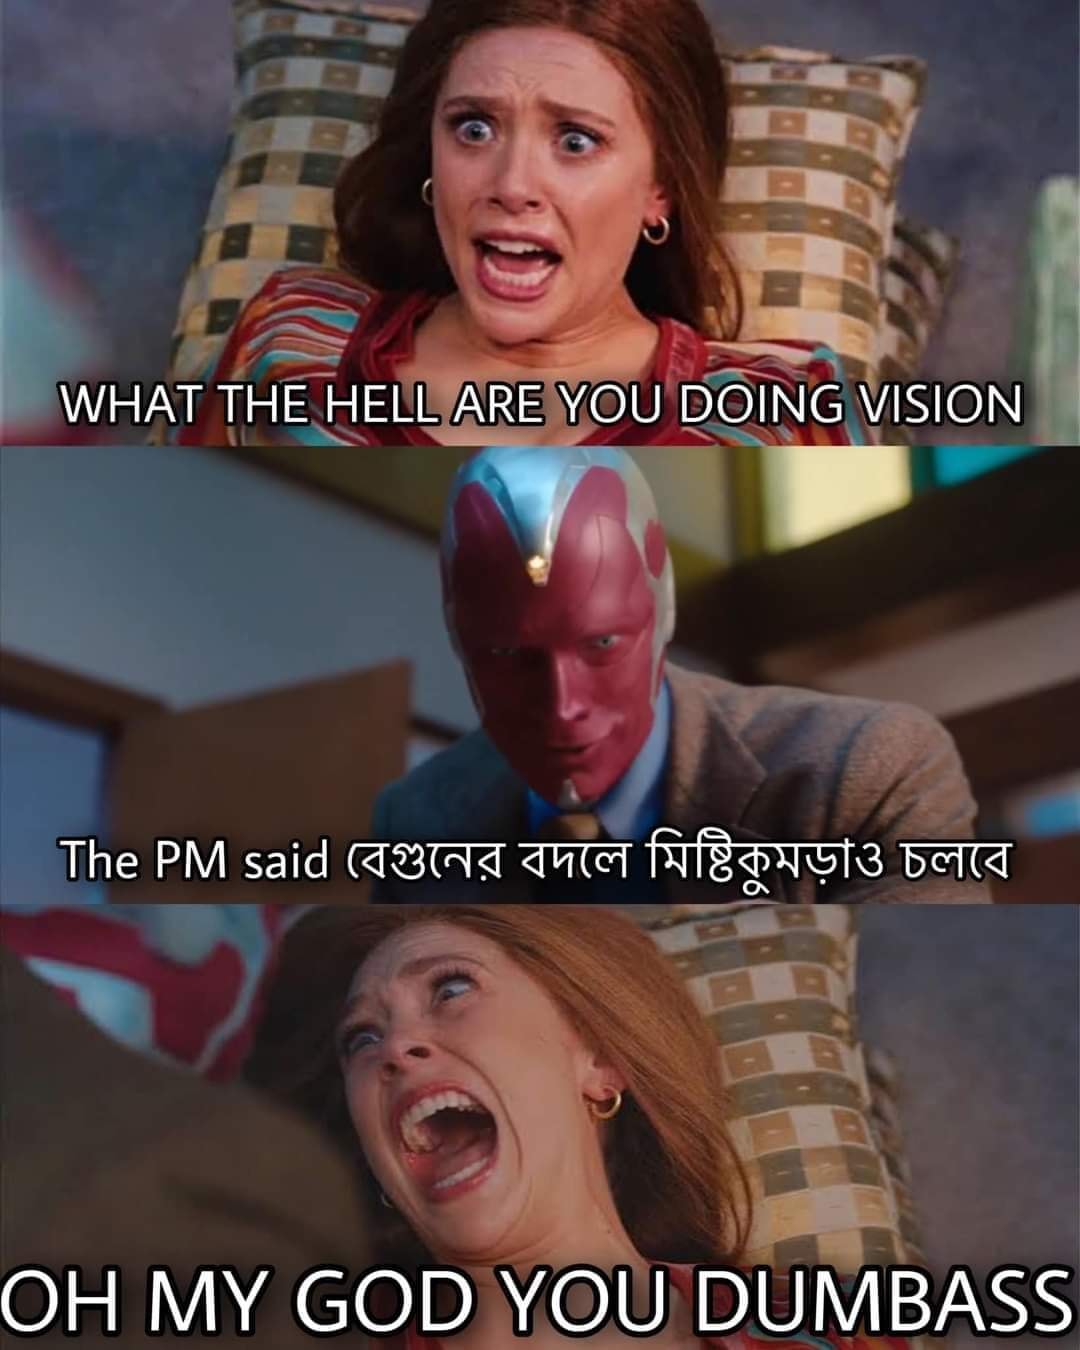
Caption: WHAT THE HELL ARE YOU DOING VISION  The PM said বেগুনের বদলে মিষ্টিকুমড়াও চলবে   OH MY GOD YOU DUMBASS
Label: hate